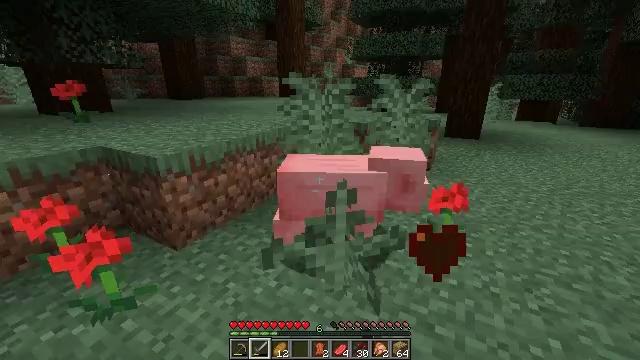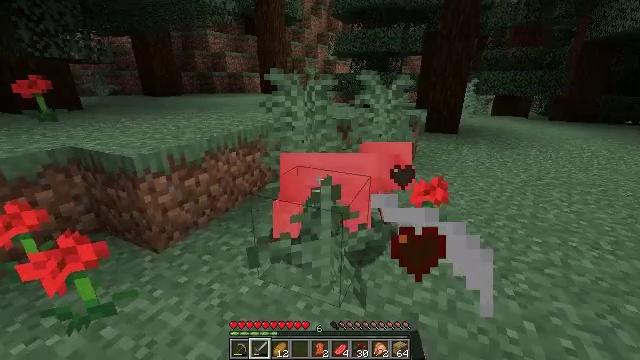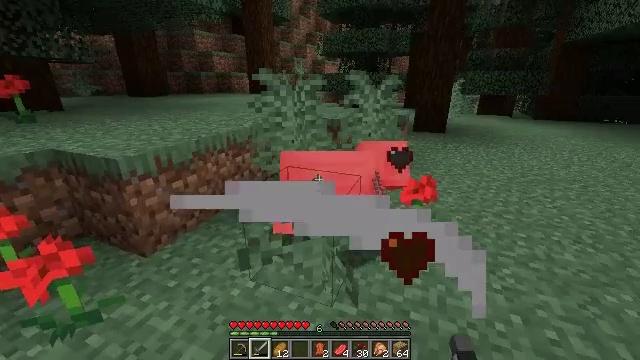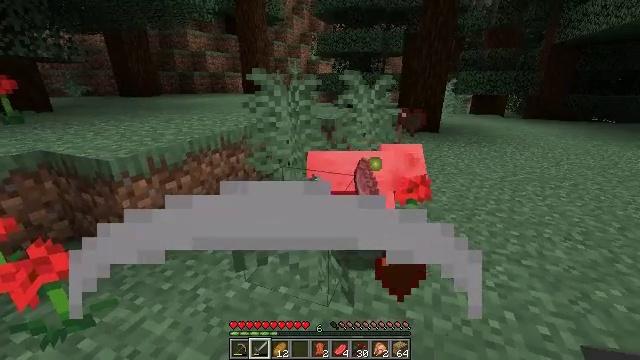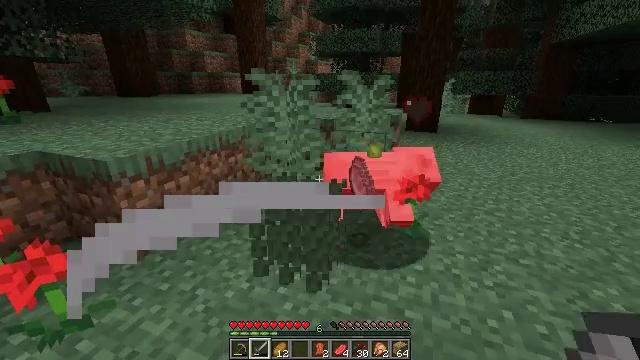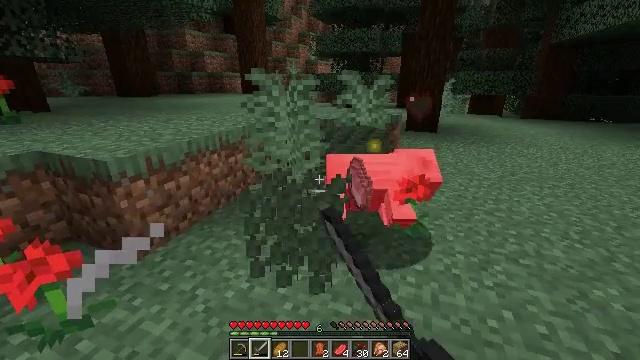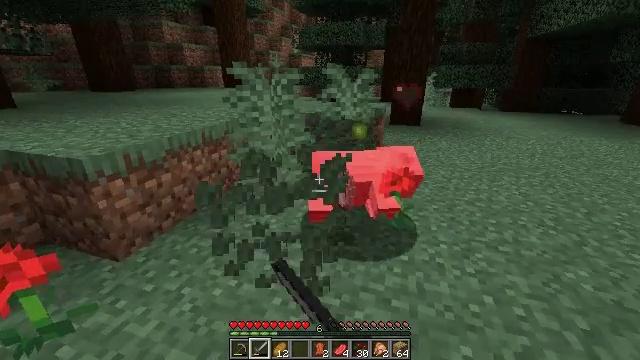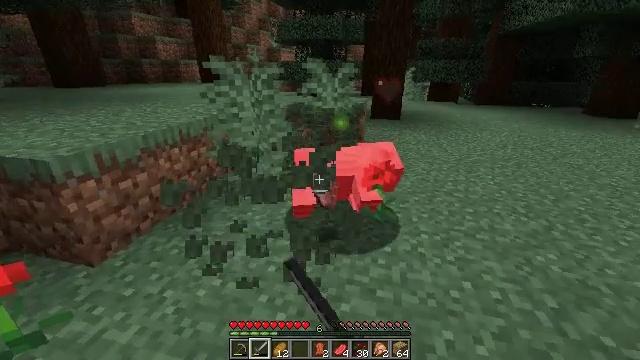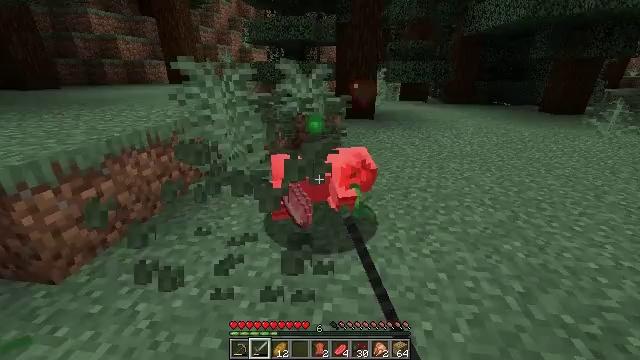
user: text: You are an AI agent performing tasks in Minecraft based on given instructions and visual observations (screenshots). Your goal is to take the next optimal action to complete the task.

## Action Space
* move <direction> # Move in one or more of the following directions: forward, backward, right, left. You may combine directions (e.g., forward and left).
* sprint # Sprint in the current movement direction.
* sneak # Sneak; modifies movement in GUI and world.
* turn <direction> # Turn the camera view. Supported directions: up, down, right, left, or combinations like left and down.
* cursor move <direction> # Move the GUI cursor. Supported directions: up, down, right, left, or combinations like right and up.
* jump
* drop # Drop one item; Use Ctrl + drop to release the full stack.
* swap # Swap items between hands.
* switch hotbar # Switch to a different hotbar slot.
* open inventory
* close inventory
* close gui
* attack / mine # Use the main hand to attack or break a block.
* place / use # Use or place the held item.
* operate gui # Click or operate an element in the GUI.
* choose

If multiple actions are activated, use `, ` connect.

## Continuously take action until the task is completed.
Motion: motion action
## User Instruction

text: Break the fern to clear the area.
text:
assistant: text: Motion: turn right
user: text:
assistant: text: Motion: turn right
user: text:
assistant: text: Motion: turn right
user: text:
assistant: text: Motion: attack / mine
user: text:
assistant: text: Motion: attack / mine
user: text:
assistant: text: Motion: turn right and down, attack / mine
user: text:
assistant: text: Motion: turn right and down
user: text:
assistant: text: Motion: turn right
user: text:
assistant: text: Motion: no_op